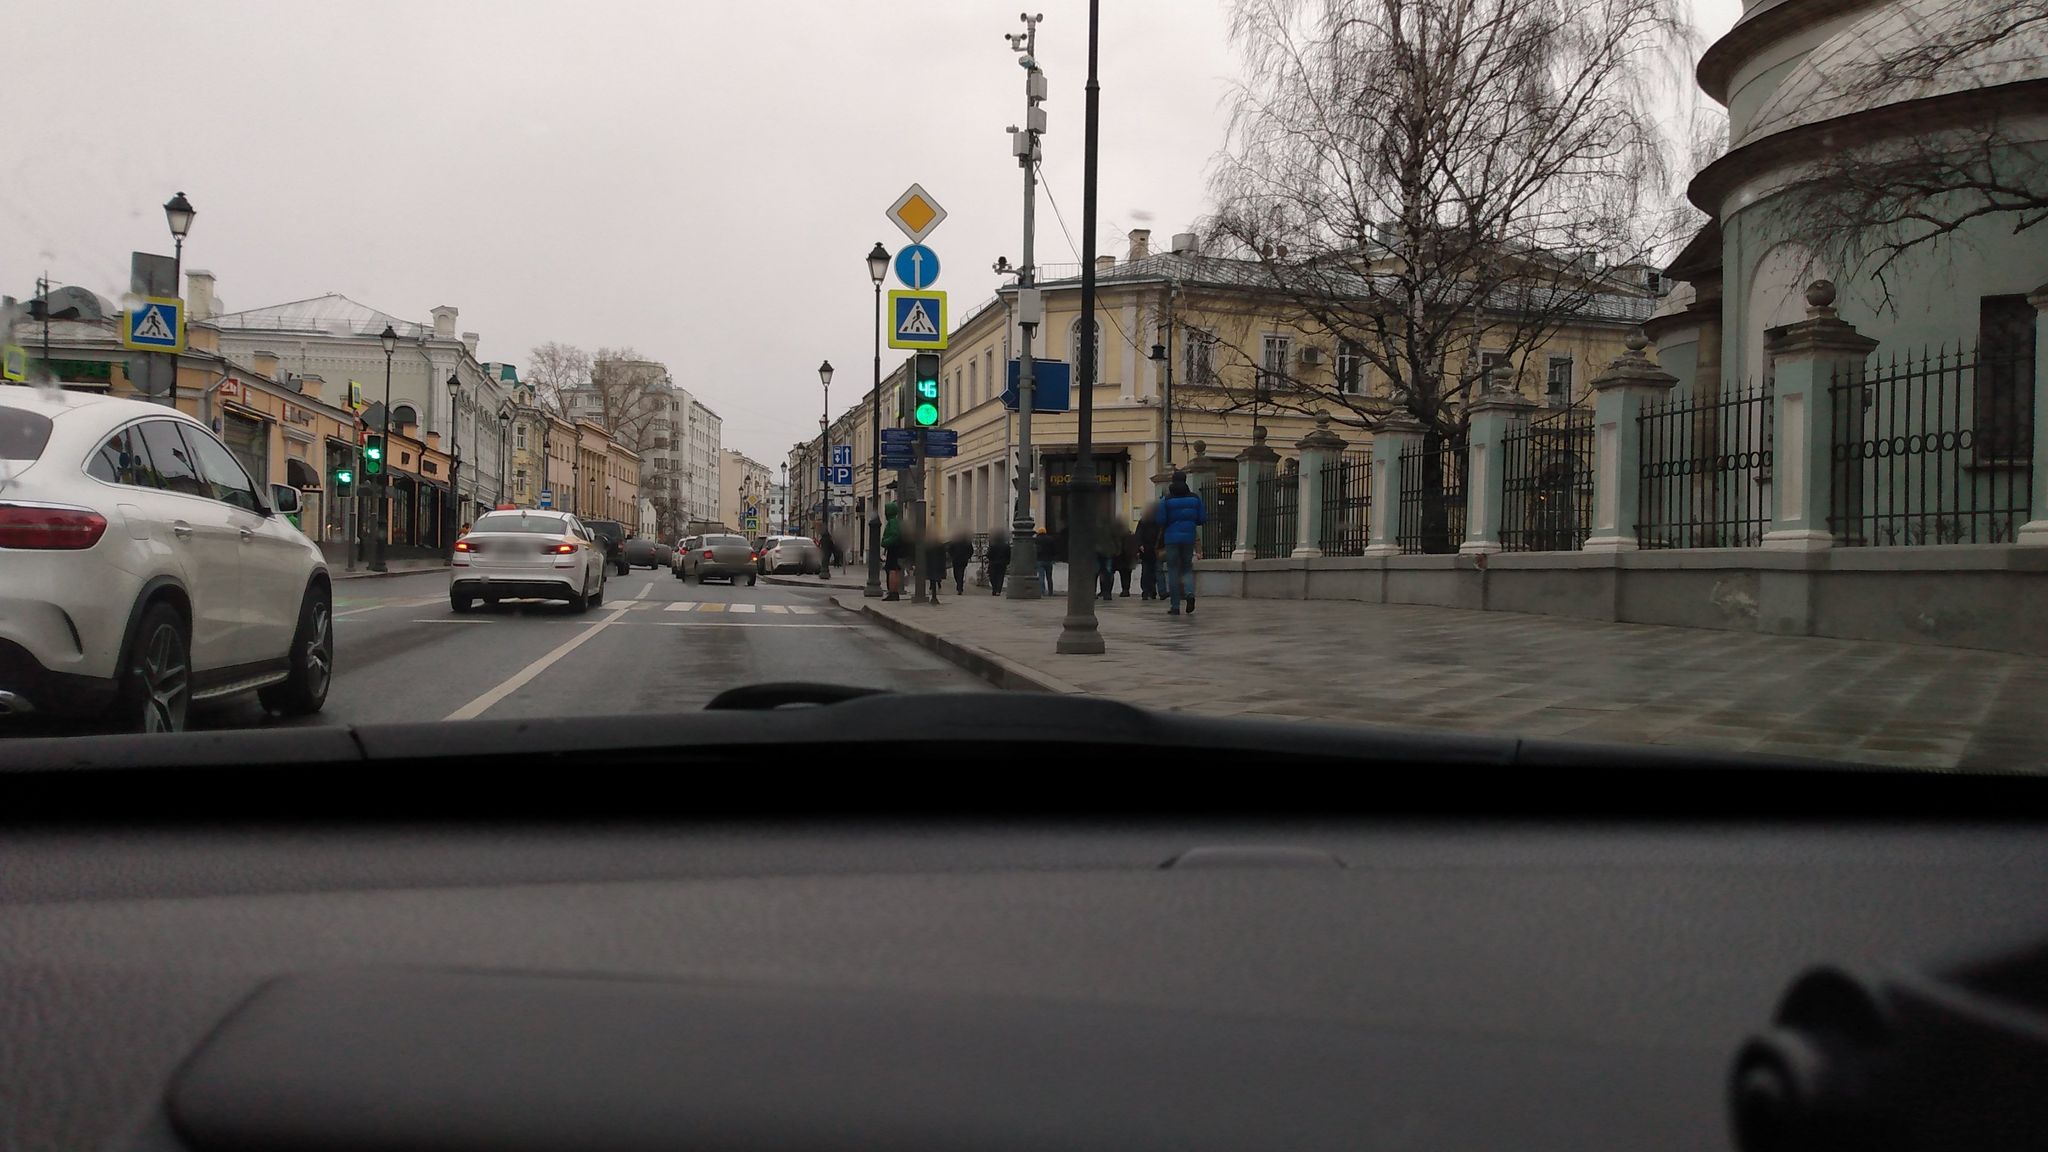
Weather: snowy
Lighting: day
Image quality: good
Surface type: driving surface
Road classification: footway
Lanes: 3
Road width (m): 2.1
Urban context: urban centre
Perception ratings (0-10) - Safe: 5.1, Lively: 9.33, Beautiful: 8.19, Boring: 2.3, Depressing: 2.15, Wealthy: 7.42